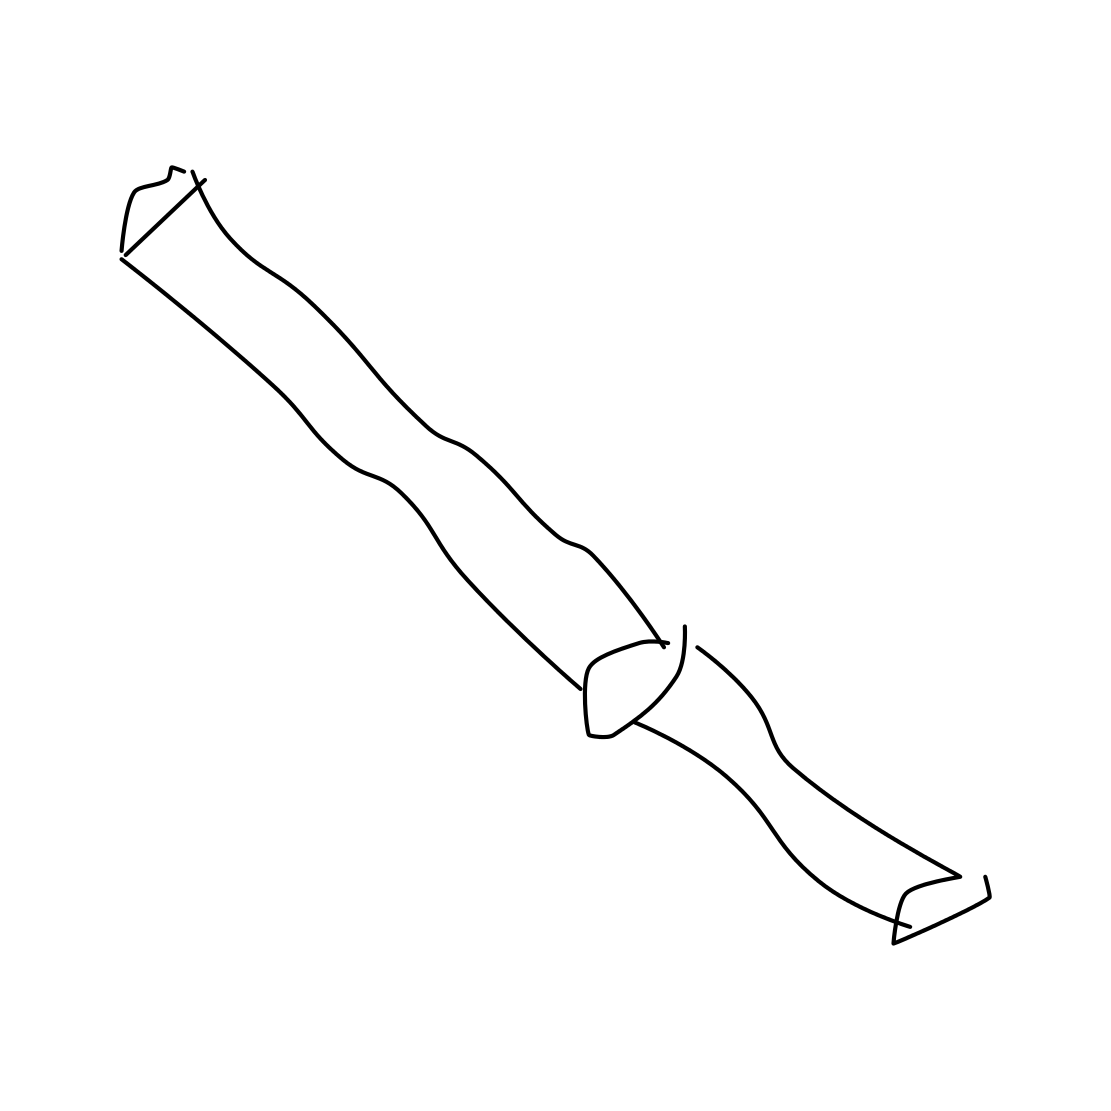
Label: cigarette